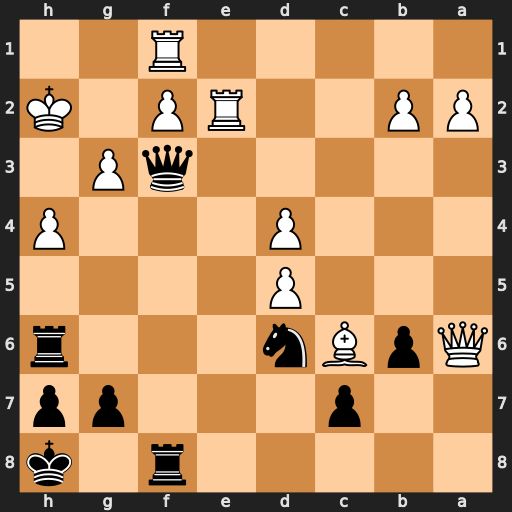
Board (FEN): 5r1k/2p3pp/QpBn3r/3P4/3P3P/5qP1/PP2RP1K/5R2
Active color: b
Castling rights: -
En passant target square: -
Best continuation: Nf5 Qa3 Nxh4